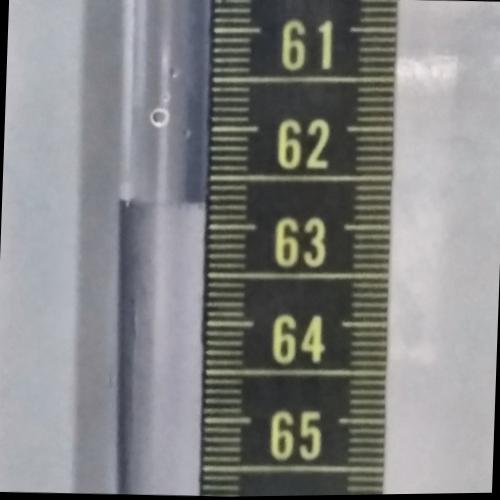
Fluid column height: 62.8 cm